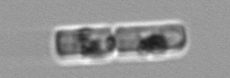
Label: Guinardia_delicatula